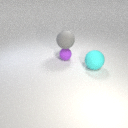
small purple rubber sphere to the left of large cyan rubber sphere